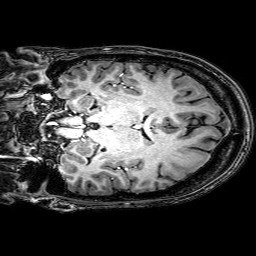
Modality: T1w
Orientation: coronal
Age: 25
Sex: male
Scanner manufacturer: philips
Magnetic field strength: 3 T
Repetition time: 0.009 s
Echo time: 0.0035 s